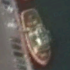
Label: civil